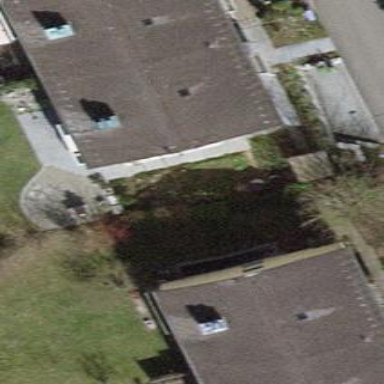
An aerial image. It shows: Building with tile roof.